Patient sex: M
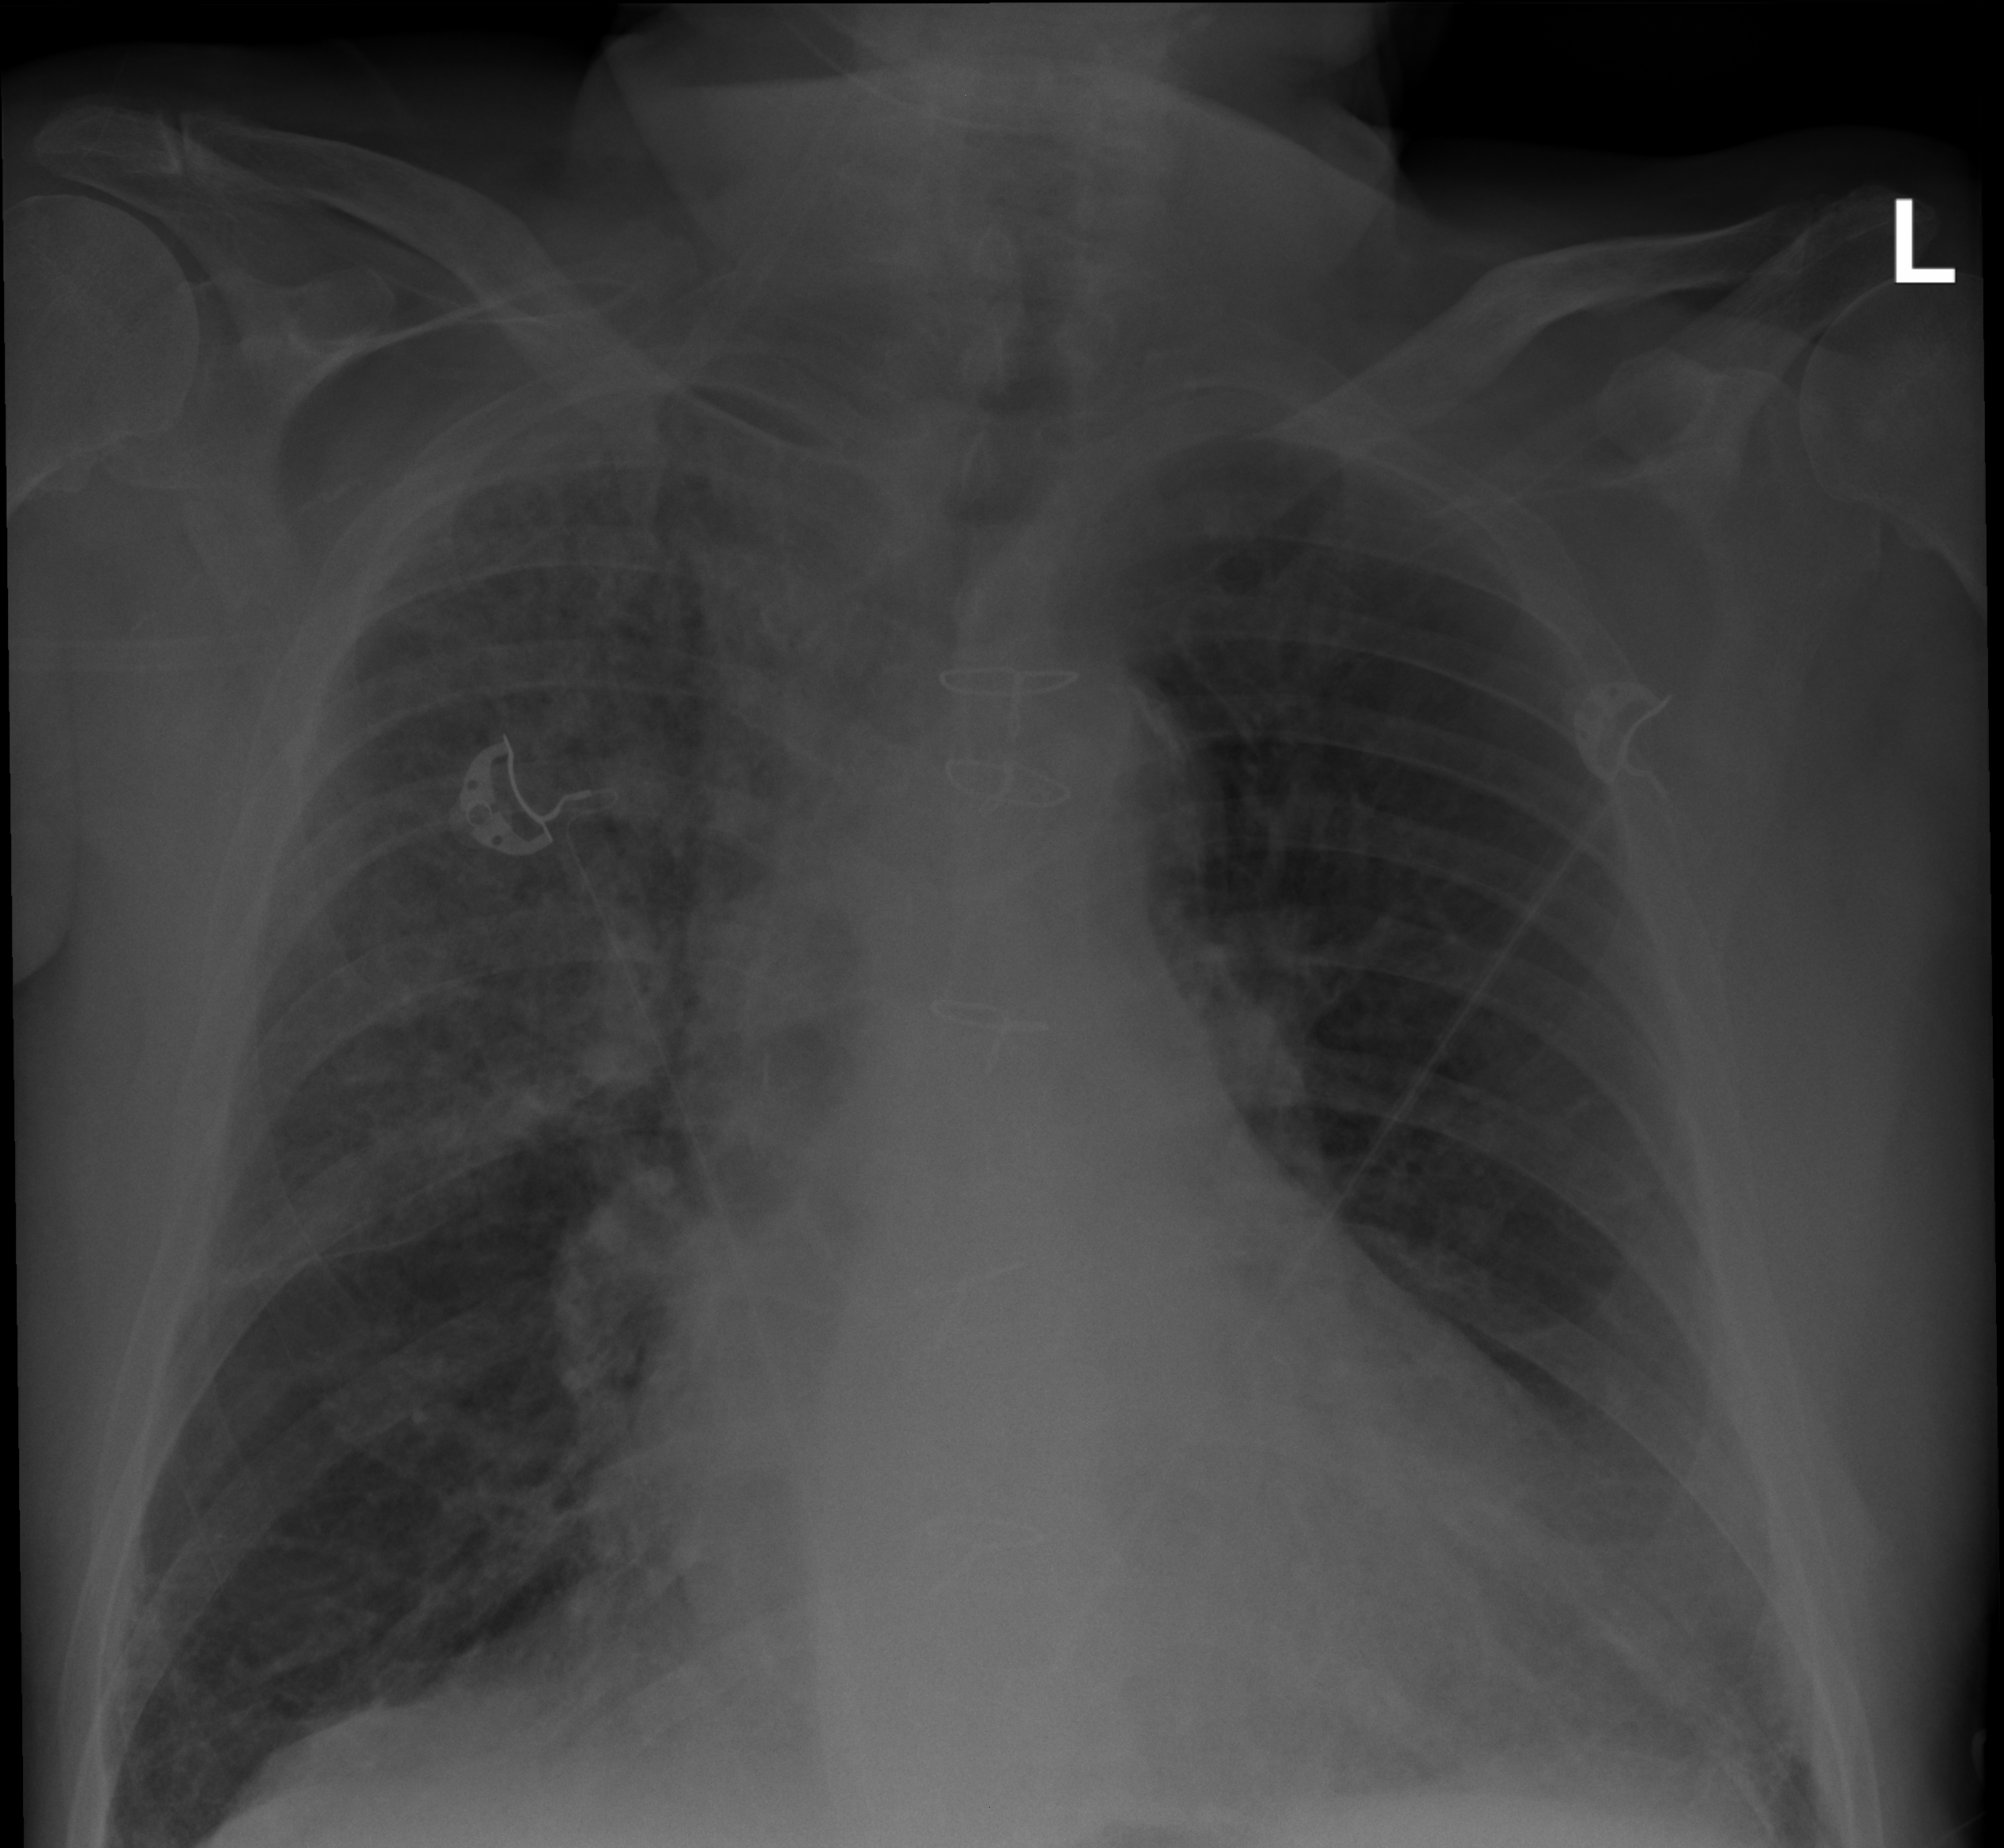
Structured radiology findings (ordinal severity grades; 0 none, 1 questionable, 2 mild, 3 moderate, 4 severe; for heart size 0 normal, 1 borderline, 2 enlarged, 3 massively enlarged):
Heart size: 2
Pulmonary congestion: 1
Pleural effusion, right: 0
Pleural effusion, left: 0
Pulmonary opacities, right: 3
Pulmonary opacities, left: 2
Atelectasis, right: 3
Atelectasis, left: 2